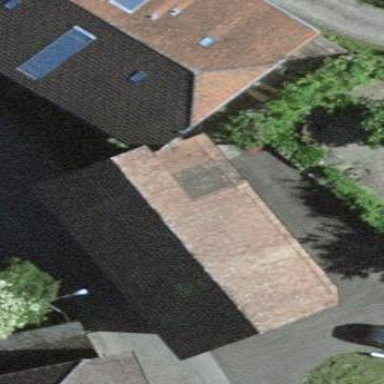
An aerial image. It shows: Garage building.